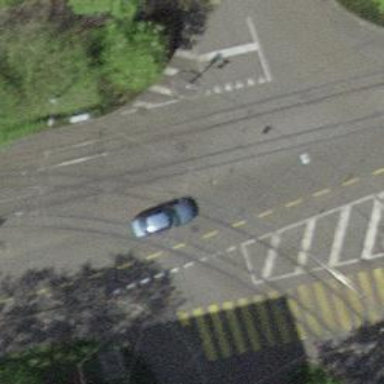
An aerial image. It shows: Tram level crossing on railway.